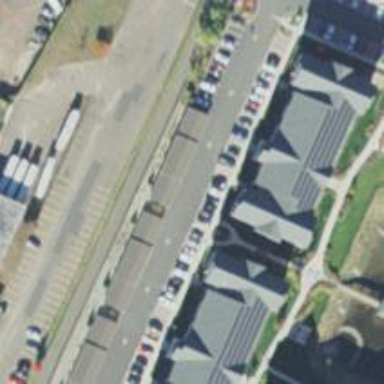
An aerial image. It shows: Footway.